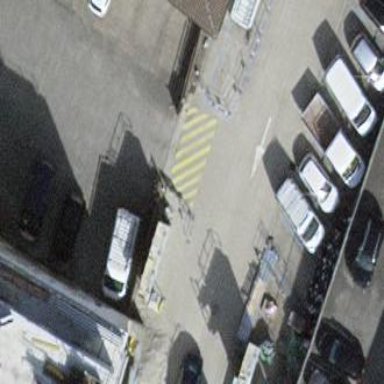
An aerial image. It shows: Diagonal parking lane.